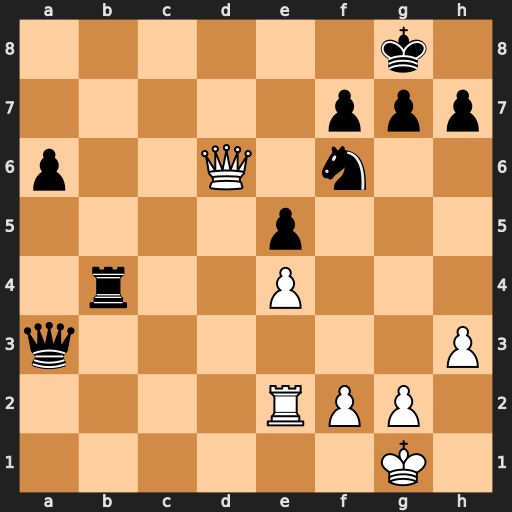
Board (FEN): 6k1/5ppp/p2Q1n2/4p3/1r2P3/q6P/4RPP1/6K1
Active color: w
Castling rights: -
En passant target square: -
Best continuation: Qd8+ Ne8 Qxe8#